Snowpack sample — Buffalo Mountain, Silverthorne, Colorado, USA (2/22/26, 2:02 PM MST)
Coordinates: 39.622, -106.113
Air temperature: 33 °F
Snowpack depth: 63 cm
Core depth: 20 cm
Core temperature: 24.8 °F
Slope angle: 11°, slope face: 116°
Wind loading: low
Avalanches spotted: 0
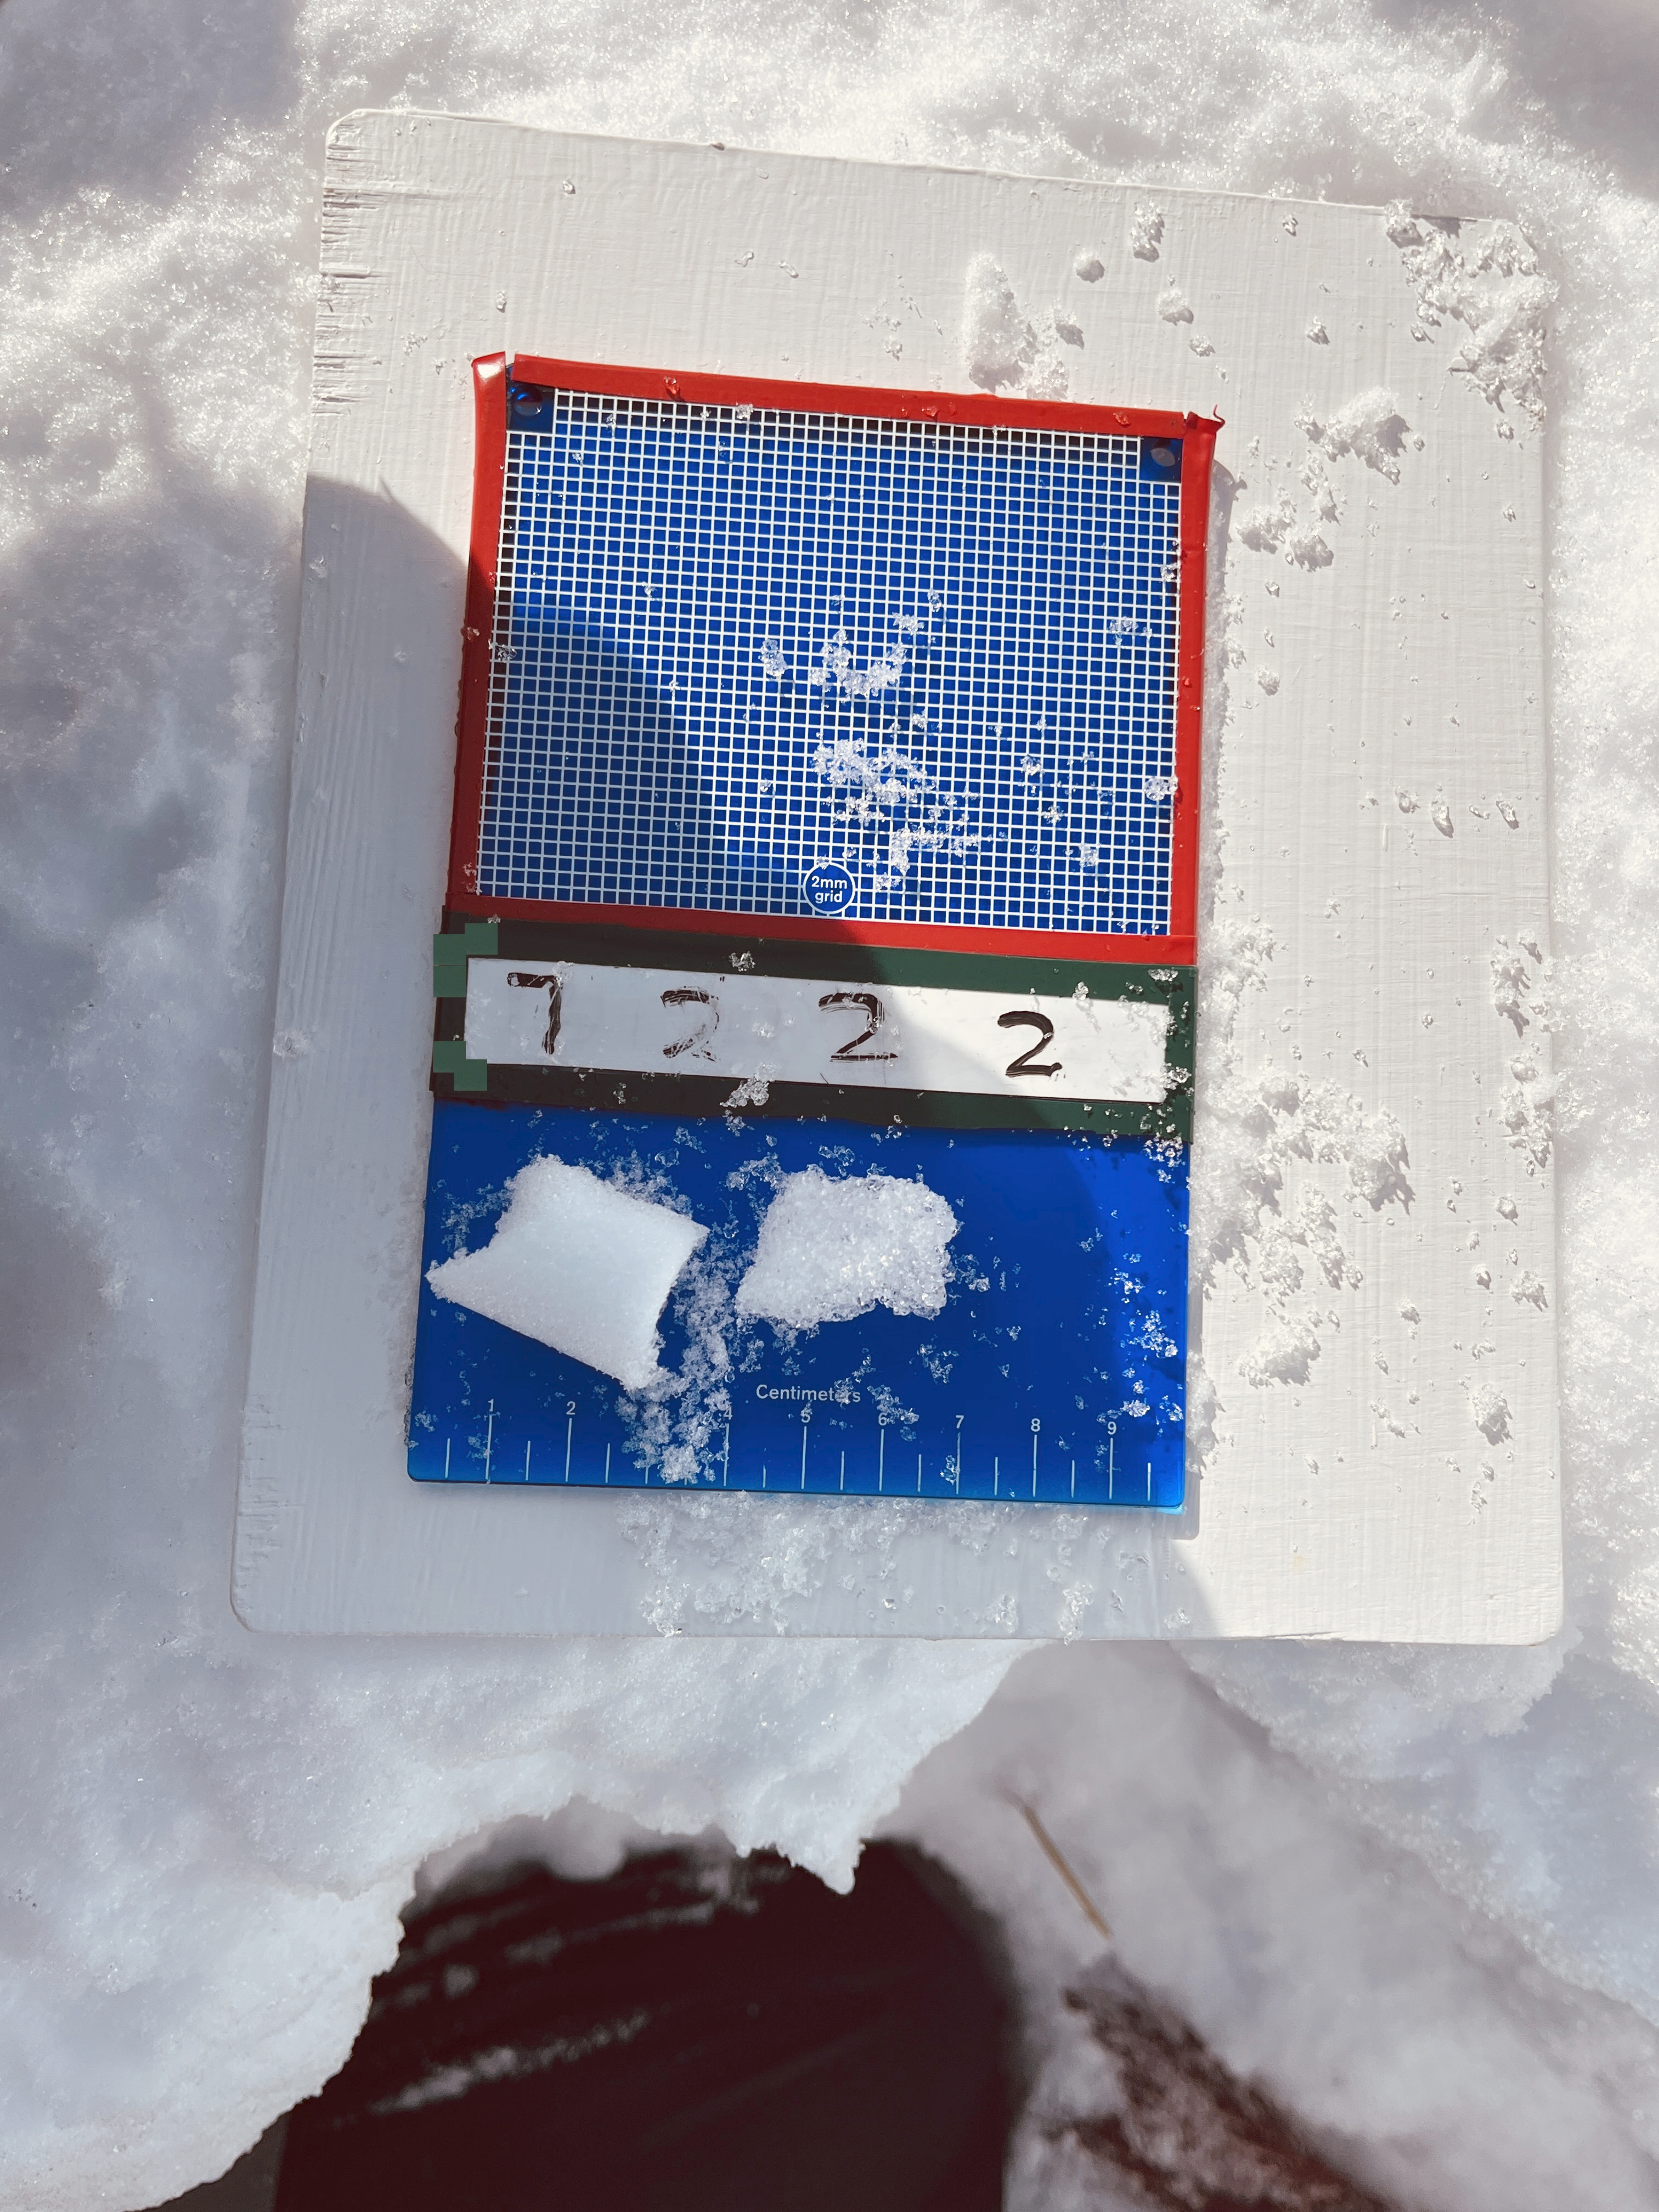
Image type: crystal_card
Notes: In a firebreak similar to site 1, minimal wind loading with no spotted avalanches (not many faces in view though)